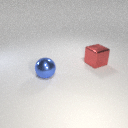
large blue metal sphere in front of large red metal cube